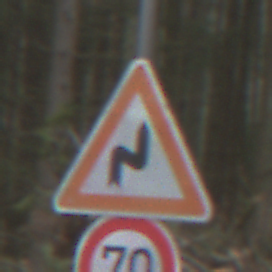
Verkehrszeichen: DoppelkurveRechts
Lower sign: Geschwindigkeit70
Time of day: Midday
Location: Outdoor (Nature)
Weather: Overcast
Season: NotSpecified
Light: Natural